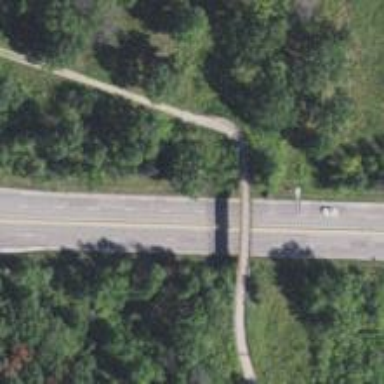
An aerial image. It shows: Footway on bridge.